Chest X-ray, PA view. Patient: 59 years old, sex M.
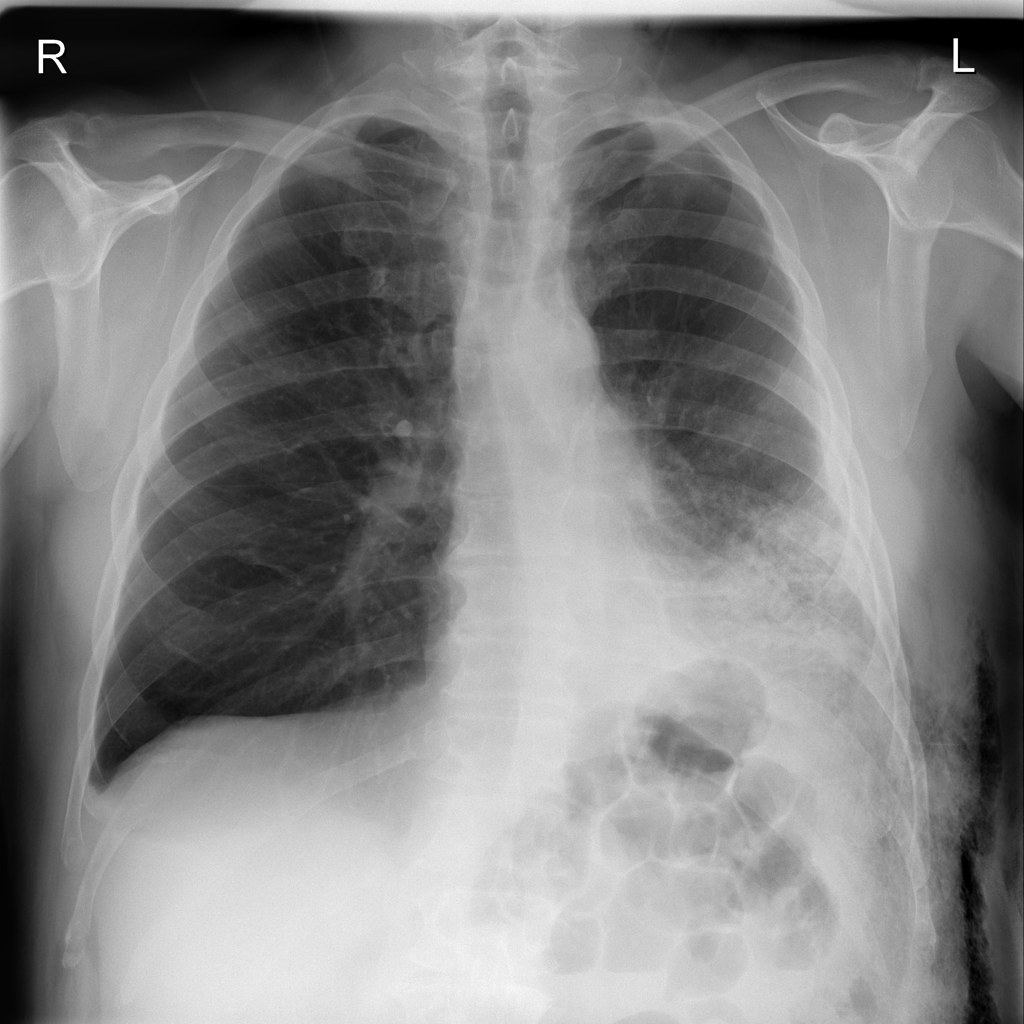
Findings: Emphysema, Pneumothorax